Question: Every time I use an editor like nano or vim on a container shell(bash)
1. It won't open in full size window
2. The shell will stuck (Enter won't work) and will not work properly after saving the file (and exiting the editor).
I'm on OSX Sierra
nano editor :

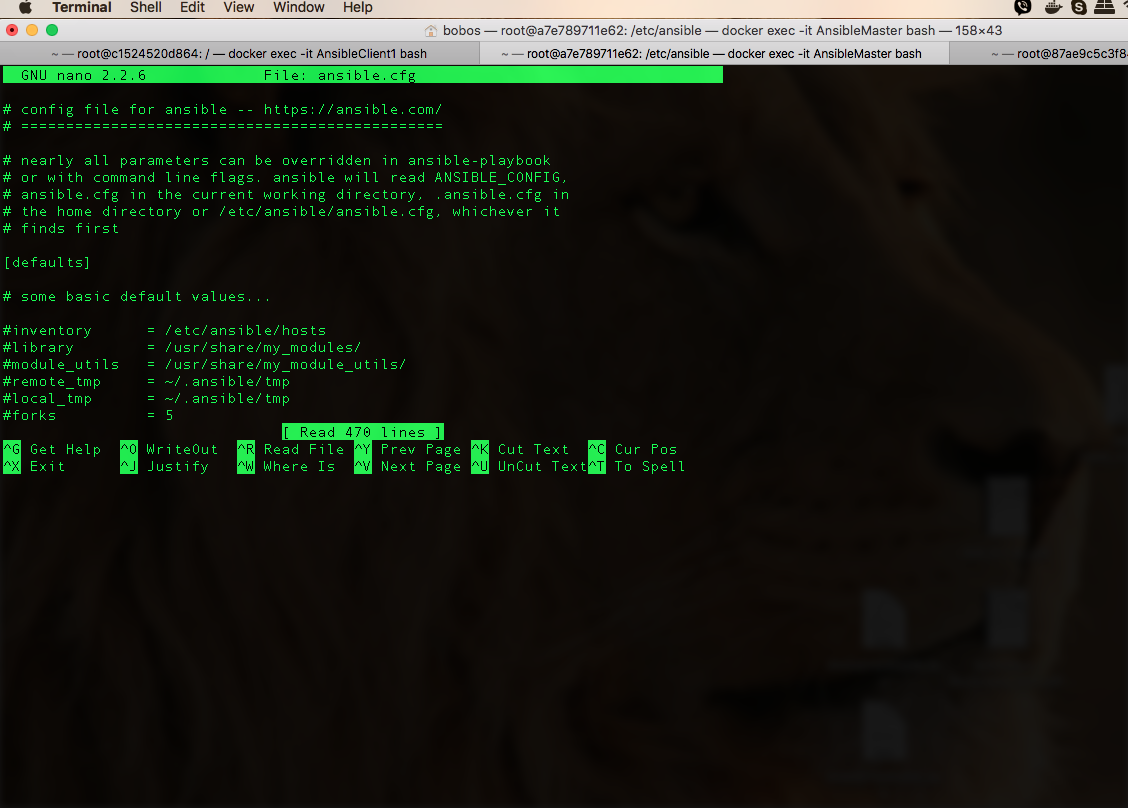
Answer: Possibly because bash was not properly started, should work better like this
'docker exec -it container-id /bin/bash -c "export TERM=xterm; exec bash"'
<URL> variable info.